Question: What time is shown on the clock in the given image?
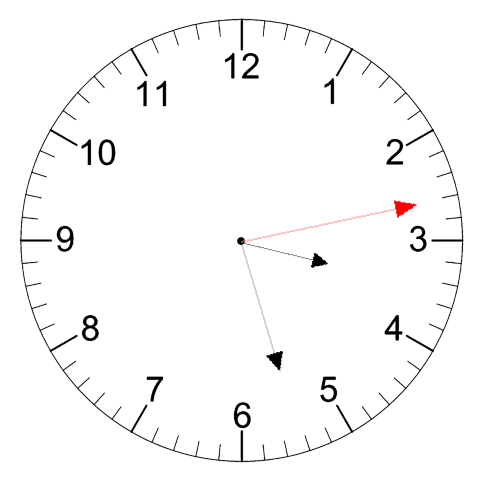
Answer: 03:27:13